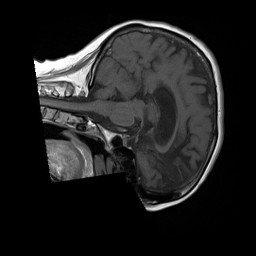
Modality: T1w
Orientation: sagittal
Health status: ill
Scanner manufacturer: siemens
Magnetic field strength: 1.5 T
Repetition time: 0.477 s
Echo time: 0.0082 s